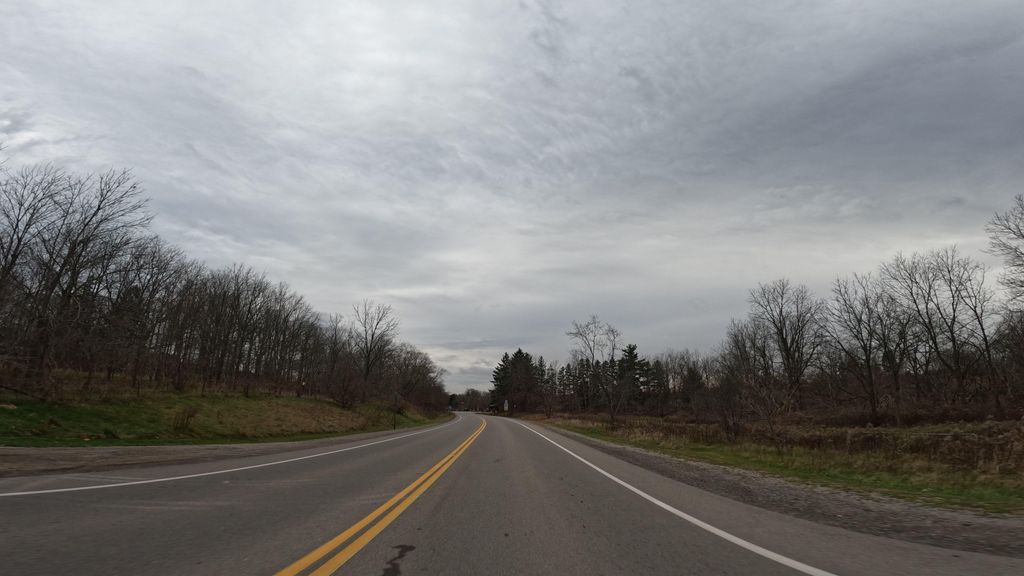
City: hamilton